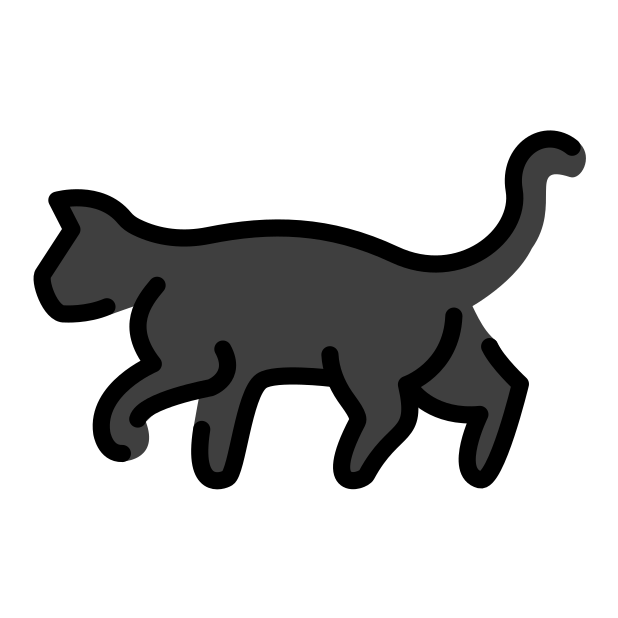
black cat